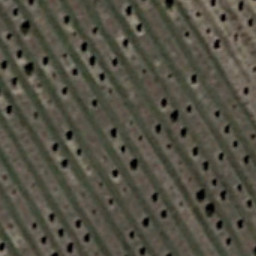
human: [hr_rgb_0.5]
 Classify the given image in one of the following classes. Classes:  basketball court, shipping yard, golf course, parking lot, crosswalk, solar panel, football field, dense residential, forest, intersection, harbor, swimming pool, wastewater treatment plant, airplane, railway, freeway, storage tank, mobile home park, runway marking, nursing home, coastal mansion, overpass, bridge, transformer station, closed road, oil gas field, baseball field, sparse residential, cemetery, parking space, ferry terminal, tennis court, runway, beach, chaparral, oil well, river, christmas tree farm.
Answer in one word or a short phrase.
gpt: christmas tree farm